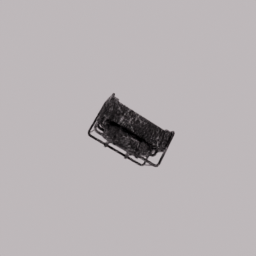
Label: mechanical